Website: lowes
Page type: address-validator
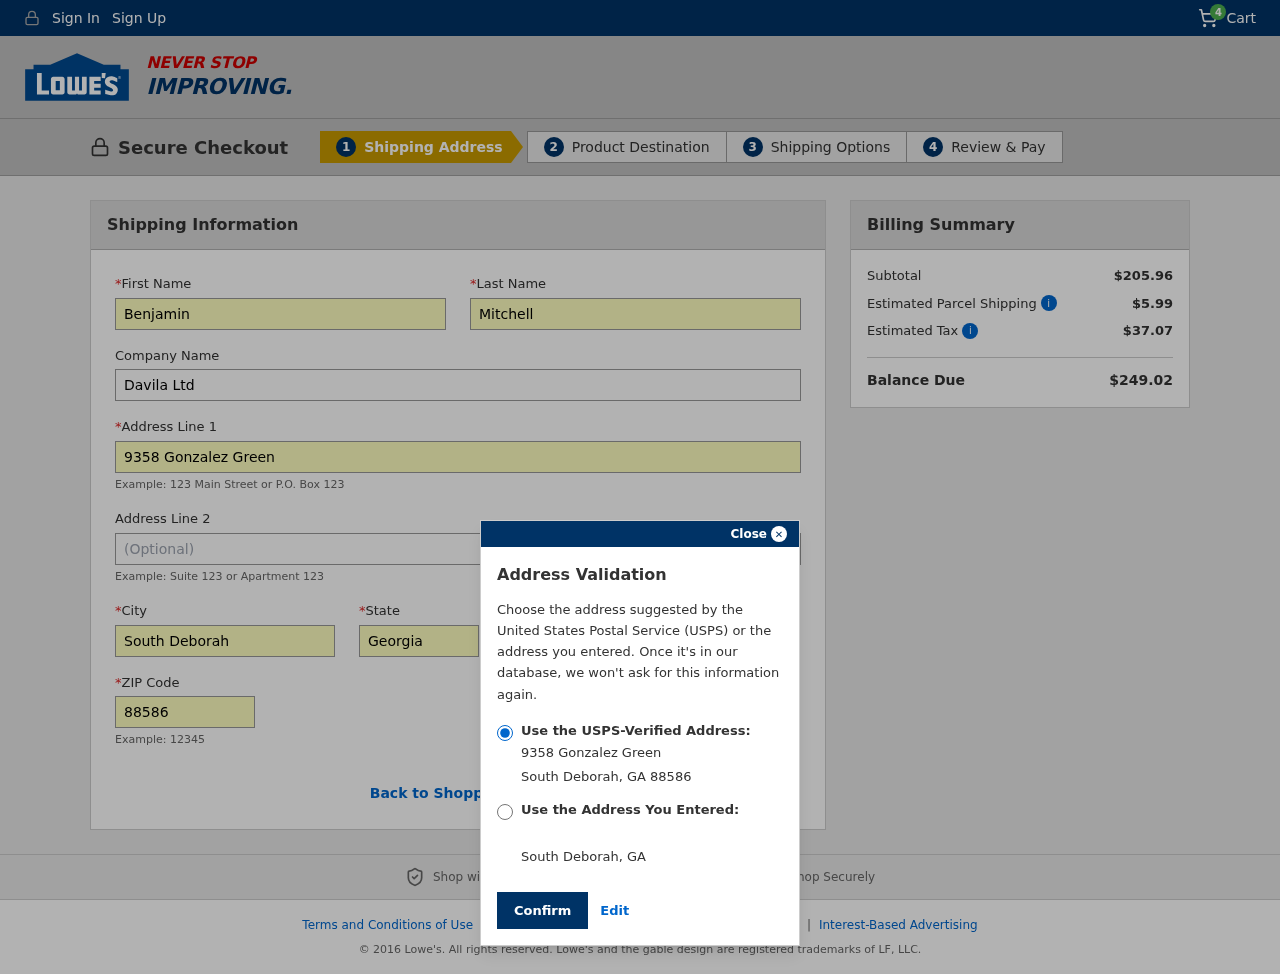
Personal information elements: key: PII_CITY
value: South Deborah
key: PII_COMPANY
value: Davila Ltd
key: PII_FIRSTNAME
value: Benjamin
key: PII_LASTNAME
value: Mitchell
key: PII_POSTCODE
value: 88586
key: PII_STATE
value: Georgia
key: PII_STATE_ABBR
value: GA
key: PII_STREET
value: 9358 Gonzalez Green
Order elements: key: ORDER_NUM_ITEMS
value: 4
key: ORDER_SUBTOTAL
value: $205.96
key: ORDER_SHIPPING_COST
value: $5.99
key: ORDER_TAX
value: $37.07
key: ORDER_TOTAL
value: $249.02